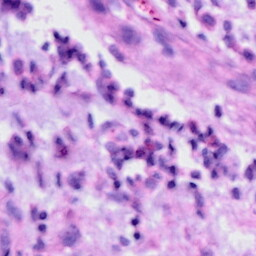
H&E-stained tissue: Cervix